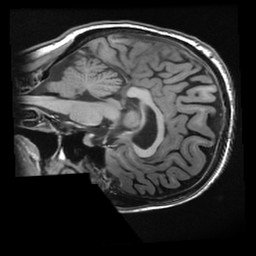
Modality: T1w
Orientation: sagittal
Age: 33
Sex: female
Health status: healthy
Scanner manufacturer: ge
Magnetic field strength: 3 T
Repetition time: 0.008252 s
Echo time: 0.003096 s